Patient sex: M
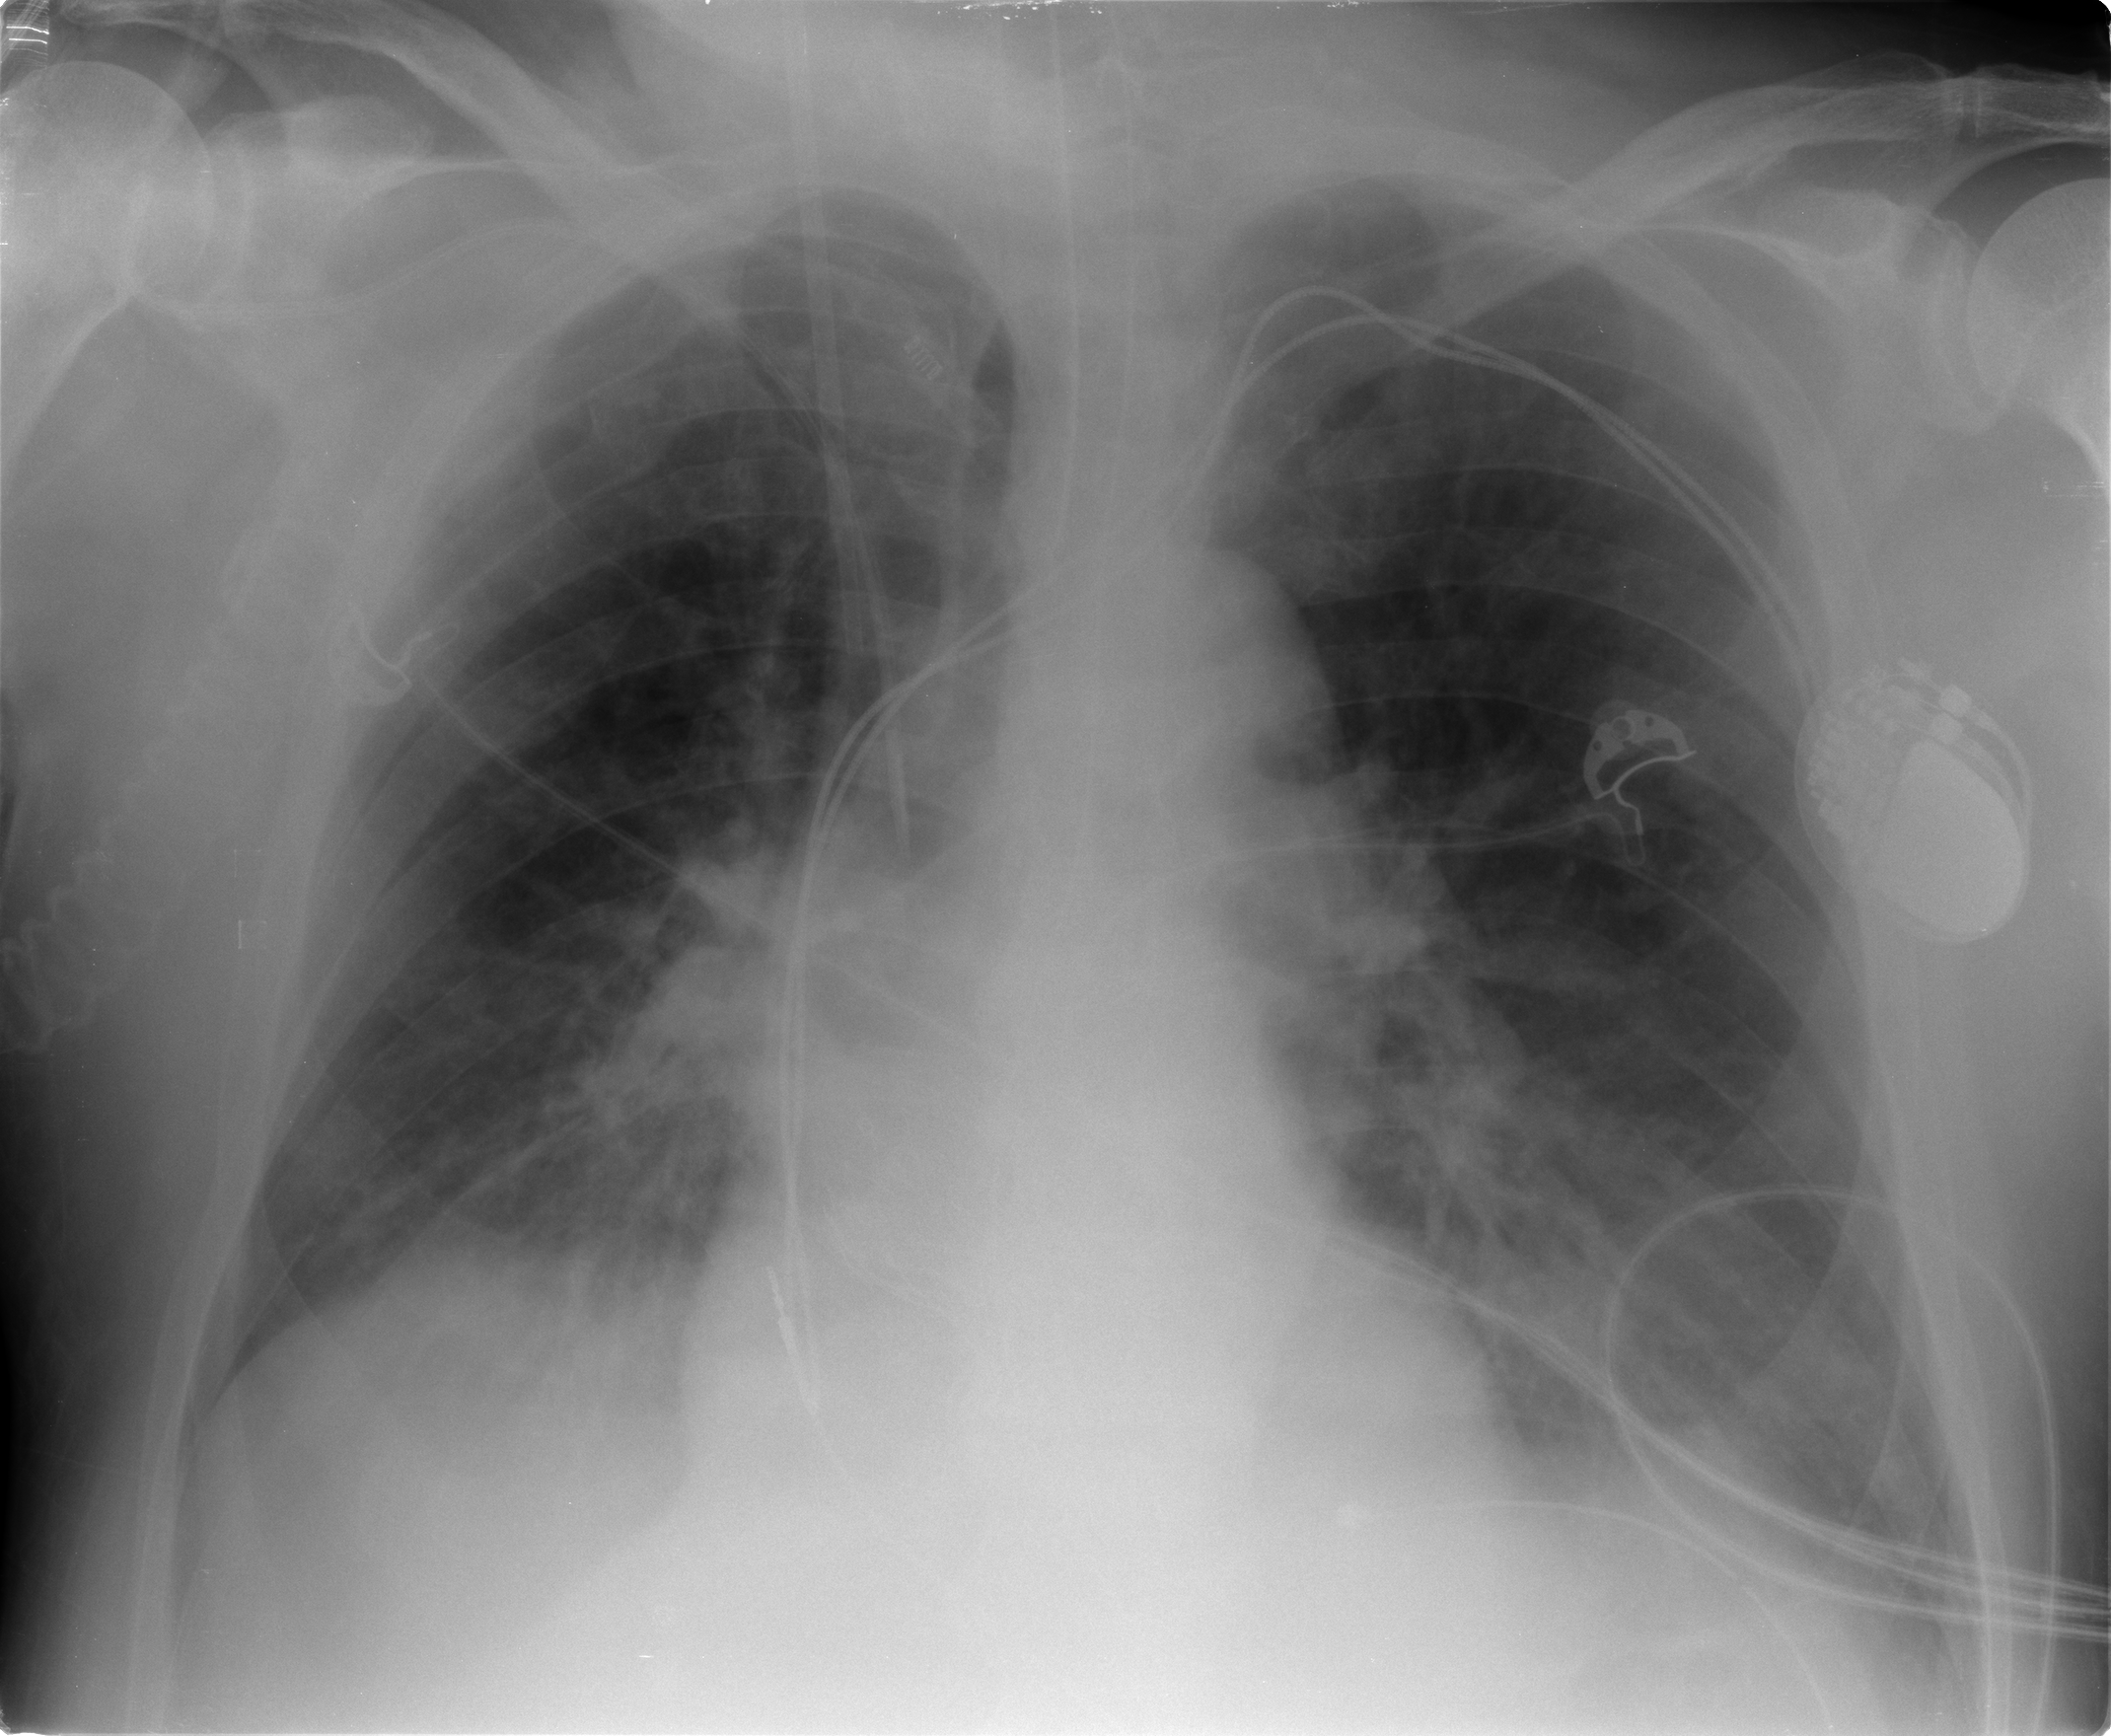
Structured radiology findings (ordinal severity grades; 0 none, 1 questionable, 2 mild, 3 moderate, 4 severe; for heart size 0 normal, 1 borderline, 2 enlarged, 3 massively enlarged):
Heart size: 1
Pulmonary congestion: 0
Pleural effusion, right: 0
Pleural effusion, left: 0
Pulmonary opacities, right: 2
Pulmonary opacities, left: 2
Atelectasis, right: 2
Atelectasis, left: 2